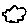
Label: cloud